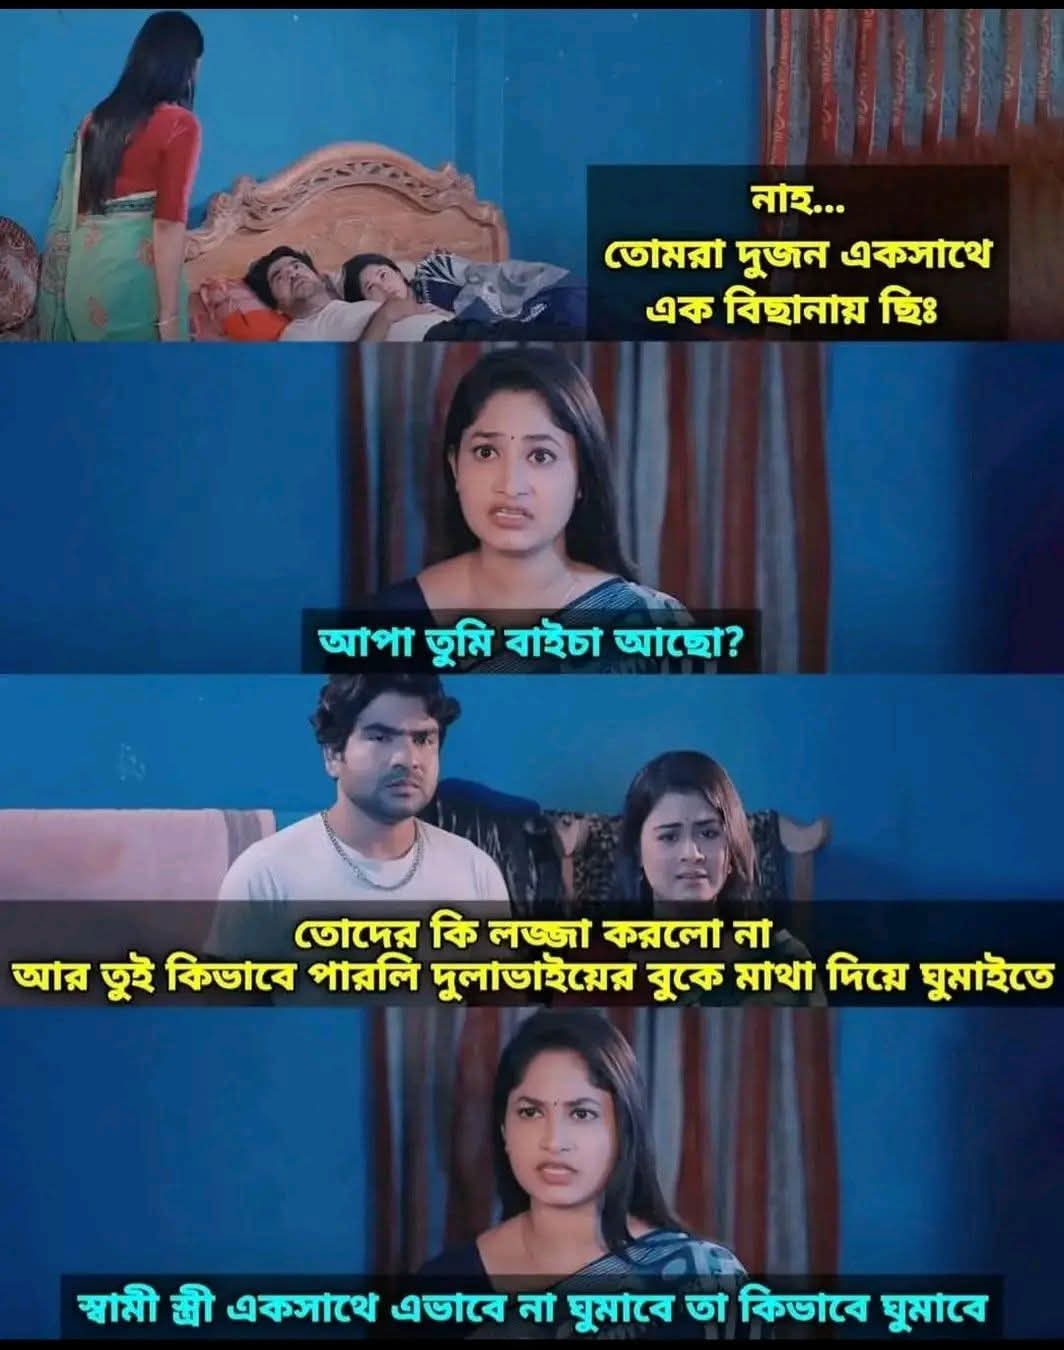
Text: নাহ...
তোমরা দুজন একসাথে এক বিছানায় ছিঃ
আপা তুমি বাইচা আছো?
তোদের কি লজ্জা করলো না আর তুই কিভাবে পারলি দুলাভাইয়ের বুকে মাথা দিয়ে ঘুমাইতে
স্বামী স্ত্রী একসাথে এভাবে না ঘুমাবে তা কিভাবে ঘুমাবে
Label: Non Hate